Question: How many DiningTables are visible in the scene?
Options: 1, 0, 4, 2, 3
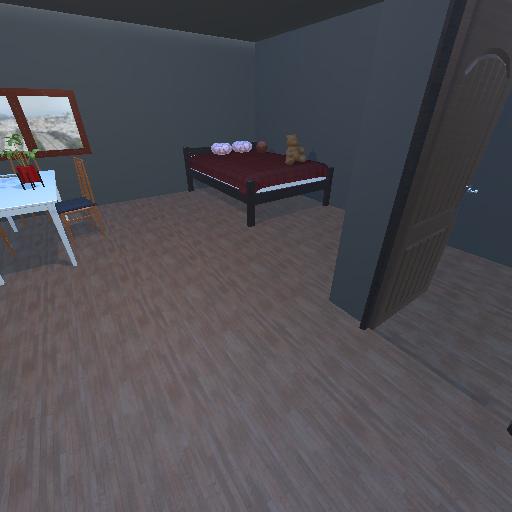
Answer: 1